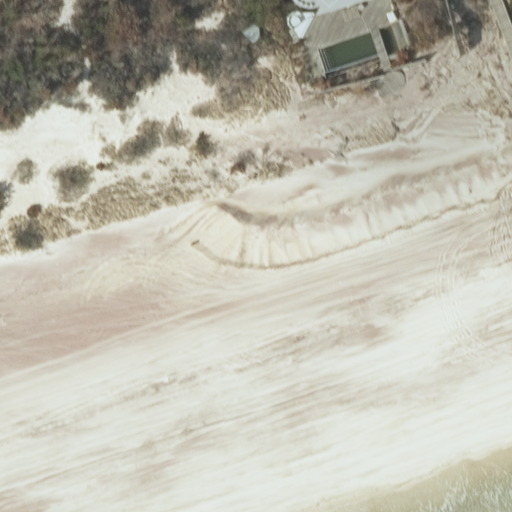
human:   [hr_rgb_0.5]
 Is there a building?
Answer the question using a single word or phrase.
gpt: yes

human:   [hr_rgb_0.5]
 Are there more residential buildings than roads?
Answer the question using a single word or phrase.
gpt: no

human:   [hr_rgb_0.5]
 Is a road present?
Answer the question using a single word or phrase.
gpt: yes

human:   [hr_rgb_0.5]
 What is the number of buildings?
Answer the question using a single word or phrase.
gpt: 1

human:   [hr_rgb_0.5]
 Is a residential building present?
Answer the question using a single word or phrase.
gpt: yes

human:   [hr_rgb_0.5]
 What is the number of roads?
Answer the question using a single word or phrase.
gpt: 1

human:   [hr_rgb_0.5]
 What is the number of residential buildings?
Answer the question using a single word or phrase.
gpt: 1

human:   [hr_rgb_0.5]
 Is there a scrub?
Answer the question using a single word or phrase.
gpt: yes

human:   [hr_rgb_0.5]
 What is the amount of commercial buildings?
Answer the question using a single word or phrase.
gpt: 0

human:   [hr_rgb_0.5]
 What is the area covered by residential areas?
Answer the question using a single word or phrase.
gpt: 10363m2

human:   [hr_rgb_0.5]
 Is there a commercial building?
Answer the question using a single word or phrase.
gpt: no

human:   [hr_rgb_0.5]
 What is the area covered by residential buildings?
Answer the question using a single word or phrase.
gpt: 310m2

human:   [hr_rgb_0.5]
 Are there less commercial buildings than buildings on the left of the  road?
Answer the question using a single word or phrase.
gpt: yes

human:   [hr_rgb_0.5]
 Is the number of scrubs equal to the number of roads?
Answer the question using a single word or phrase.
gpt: yes

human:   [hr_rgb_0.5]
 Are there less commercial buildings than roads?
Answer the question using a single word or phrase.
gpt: yes

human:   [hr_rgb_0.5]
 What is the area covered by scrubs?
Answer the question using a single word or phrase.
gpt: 10576m2

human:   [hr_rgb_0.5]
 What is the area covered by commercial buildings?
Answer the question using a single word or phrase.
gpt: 0m2

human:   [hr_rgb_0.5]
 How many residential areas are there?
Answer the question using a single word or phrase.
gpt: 1

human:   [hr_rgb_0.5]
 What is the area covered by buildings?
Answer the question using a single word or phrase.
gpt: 310m2

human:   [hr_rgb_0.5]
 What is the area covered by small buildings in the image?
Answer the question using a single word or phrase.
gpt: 0m2

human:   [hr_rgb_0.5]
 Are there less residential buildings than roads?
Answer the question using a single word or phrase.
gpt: no

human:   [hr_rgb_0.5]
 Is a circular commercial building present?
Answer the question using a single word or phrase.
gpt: no

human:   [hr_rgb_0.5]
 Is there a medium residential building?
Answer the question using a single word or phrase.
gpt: yes

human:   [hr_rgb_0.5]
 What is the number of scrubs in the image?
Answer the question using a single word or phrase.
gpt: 1

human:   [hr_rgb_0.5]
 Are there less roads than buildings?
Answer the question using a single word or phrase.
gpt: no

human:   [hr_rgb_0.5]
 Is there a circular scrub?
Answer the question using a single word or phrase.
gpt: no

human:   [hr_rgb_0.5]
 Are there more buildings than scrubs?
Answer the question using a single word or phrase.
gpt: no

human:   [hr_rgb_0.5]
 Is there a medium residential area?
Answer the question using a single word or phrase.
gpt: no

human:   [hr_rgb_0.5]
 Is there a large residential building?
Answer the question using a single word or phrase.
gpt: no

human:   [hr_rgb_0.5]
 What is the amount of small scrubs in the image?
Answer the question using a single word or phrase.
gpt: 0

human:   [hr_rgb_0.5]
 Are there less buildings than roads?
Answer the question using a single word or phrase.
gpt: no

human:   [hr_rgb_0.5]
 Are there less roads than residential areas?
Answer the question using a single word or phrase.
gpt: no

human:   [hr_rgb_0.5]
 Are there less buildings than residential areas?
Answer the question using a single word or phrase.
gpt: no

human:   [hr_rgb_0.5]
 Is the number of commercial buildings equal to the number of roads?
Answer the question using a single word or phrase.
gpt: no

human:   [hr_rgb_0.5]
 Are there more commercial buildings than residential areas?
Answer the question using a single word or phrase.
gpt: no

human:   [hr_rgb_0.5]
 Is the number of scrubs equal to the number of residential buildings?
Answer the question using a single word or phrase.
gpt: yes

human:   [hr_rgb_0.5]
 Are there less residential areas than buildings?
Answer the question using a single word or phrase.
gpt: no

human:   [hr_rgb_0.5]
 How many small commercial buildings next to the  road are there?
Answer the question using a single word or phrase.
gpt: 0

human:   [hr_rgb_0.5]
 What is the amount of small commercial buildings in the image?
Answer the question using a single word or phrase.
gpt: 0

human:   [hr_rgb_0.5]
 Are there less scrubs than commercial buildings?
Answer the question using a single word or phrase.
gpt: no

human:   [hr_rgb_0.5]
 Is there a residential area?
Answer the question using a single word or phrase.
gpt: yes

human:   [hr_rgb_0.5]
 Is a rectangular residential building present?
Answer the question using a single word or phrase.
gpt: no

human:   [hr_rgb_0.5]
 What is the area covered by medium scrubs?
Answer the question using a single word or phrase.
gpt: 0m2

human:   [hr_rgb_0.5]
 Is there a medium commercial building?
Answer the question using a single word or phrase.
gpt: no

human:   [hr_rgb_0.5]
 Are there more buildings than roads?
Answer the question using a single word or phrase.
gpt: no

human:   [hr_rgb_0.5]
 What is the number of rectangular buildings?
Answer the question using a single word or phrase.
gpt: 0

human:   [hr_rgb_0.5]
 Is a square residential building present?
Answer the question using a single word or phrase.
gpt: no

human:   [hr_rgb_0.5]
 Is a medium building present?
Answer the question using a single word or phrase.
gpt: yes

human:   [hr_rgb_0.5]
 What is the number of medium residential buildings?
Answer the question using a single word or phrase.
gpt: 1

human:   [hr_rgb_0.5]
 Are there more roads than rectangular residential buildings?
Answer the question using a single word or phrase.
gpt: yes

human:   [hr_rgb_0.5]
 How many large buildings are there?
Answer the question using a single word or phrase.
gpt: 0

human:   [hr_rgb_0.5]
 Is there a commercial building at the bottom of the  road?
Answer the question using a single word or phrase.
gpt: no

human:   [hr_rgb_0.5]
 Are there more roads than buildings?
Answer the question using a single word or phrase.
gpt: no

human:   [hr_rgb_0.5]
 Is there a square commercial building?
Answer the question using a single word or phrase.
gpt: no

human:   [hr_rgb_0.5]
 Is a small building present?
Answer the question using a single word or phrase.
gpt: no

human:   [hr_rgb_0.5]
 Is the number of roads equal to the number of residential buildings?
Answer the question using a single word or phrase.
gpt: yes

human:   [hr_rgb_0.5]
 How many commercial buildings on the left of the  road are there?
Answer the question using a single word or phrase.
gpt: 0

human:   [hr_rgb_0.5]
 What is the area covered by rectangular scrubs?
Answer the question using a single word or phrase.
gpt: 10576m2

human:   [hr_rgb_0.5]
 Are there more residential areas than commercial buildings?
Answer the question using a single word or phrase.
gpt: yes

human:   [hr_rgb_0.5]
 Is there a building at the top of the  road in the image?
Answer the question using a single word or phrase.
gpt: yes

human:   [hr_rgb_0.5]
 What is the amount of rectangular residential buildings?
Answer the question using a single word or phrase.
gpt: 0

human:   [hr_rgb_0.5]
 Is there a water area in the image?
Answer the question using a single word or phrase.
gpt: no

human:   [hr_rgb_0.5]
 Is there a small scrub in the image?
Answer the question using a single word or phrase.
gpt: no

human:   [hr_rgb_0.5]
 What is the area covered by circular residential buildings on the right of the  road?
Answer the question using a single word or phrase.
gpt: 0m2